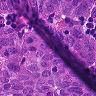
Metastatic tissue present: yes